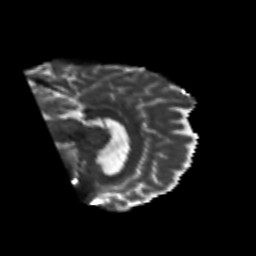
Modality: T2w
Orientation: sagittal
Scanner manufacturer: siemens
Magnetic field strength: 3 T
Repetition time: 6.8 s
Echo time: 0.093 s